Question: I have big,old MFC source code. It is very difficult to debug the code. I am using Spy++ to examine one of the dialog. Following is snapshot of Spy++ of the dialog of MFC application.
Is there any way to find name of class of Dialog, or dialog ID?
Secondly, is there any tool in Visual Studio (using 2008) which can map button callback with correct method of source code.
I know second question sounds greedy, but just trying to see if this type of tool exists?

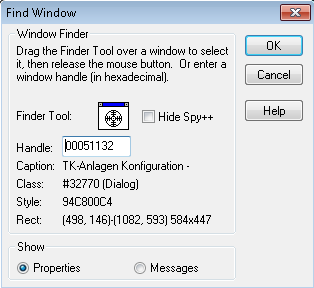
Answer: - - - -
You should find the code location that calls DoModal. And there you find the appropriate class that is used.